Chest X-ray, AP view. Patient: 64 years old, sex F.
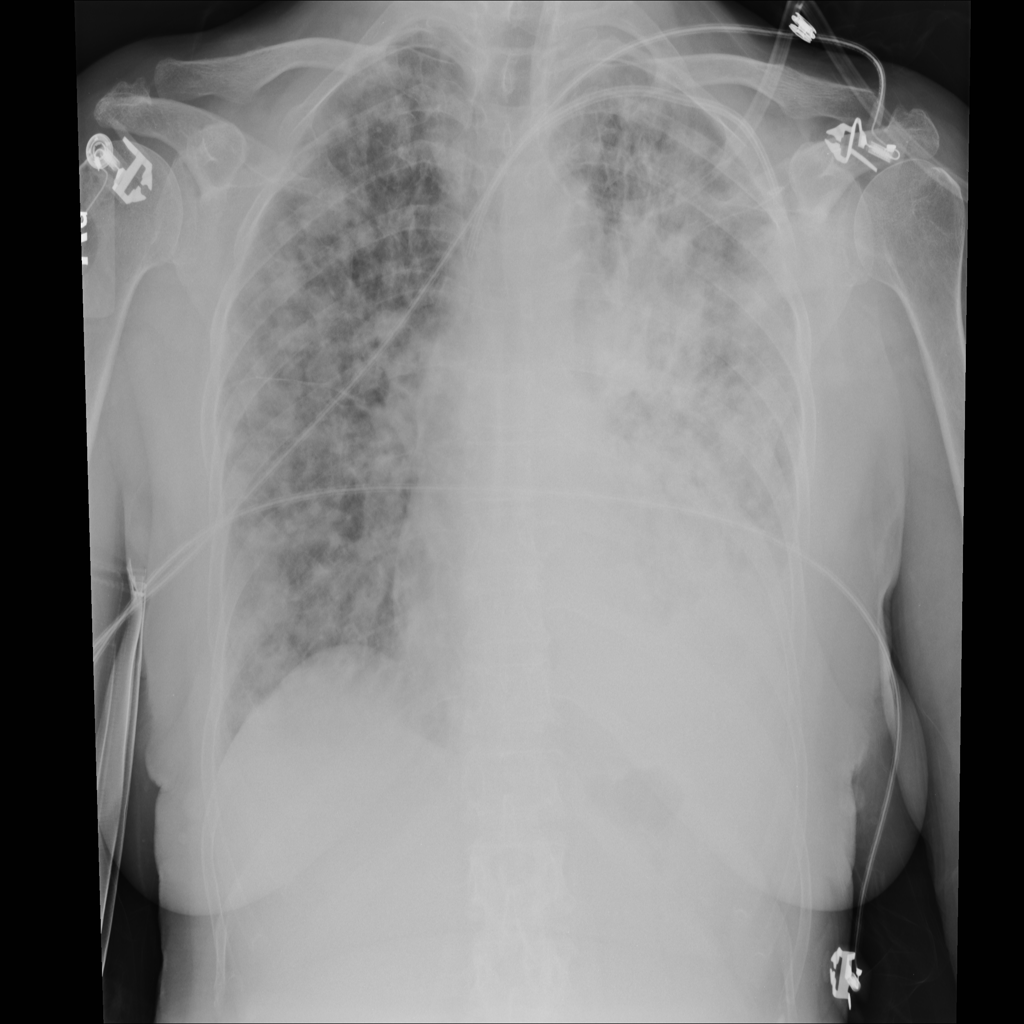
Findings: Effusion